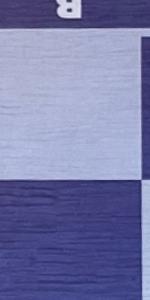
Label: Empty